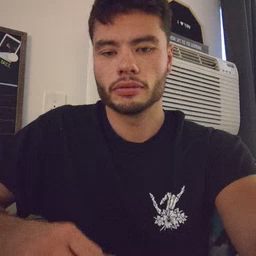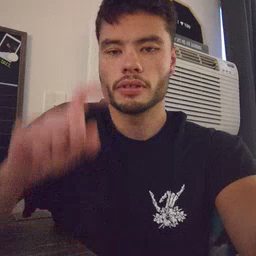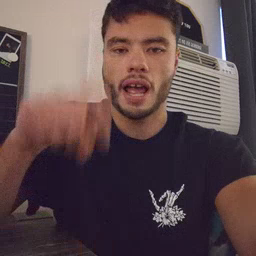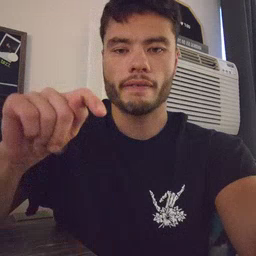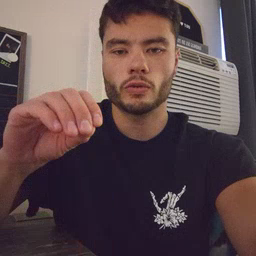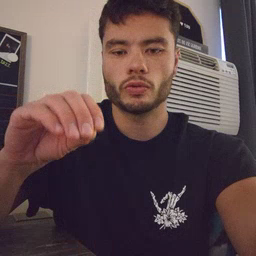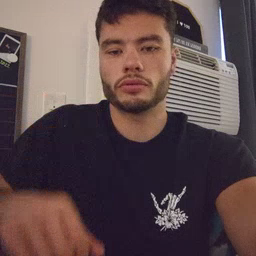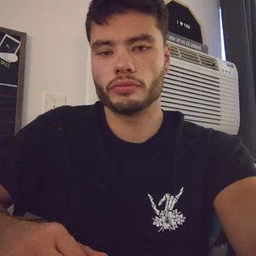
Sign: haveto